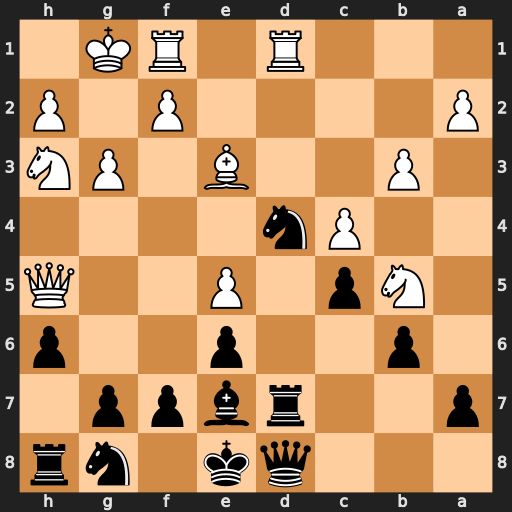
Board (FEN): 3qk1nr/p2rbpp1/1p2p2p/1Np1P2Q/2Pn4/1P2B1PN/P4P1P/3R1RK1
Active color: b
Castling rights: k
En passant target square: -
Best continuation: g6 Qg4 h5 Qe4 Ne2+ Kg2 Rxd1 Rxd1 Qxd1